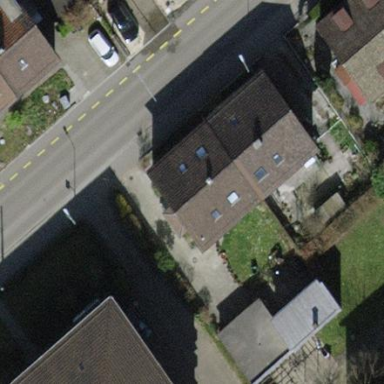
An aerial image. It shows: Semidetached house with gabled roof made of tiles.